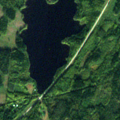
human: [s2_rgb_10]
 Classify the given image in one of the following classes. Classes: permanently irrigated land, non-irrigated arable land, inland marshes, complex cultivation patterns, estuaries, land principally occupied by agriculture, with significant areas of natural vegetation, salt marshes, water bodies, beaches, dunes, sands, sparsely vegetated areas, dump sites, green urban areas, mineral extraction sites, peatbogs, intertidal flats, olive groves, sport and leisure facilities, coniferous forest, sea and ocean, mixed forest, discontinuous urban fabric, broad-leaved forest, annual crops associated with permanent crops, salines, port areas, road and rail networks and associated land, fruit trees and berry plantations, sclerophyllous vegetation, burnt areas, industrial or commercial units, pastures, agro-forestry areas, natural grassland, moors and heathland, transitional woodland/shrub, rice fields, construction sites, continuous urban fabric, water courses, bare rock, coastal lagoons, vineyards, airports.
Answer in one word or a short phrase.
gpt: coniferous forest, mixed forest, transitional woodland/shrub, water bodies